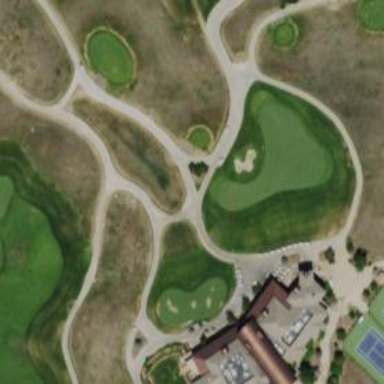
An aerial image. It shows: Service road designated as golf cart path.